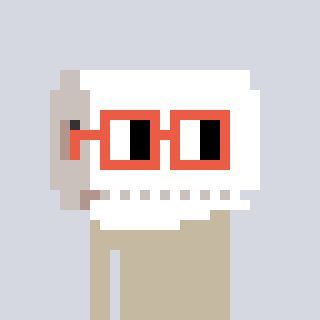
a pixel art character with square orange glasses, a toiletpaper-full-shaped head and a blue-colored body on a cool background